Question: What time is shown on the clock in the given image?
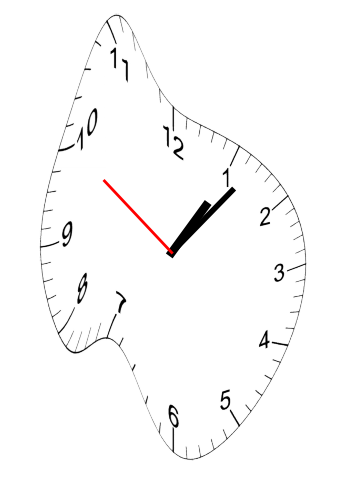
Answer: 01:06:50